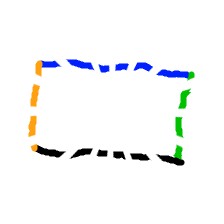
Shape: rectangle